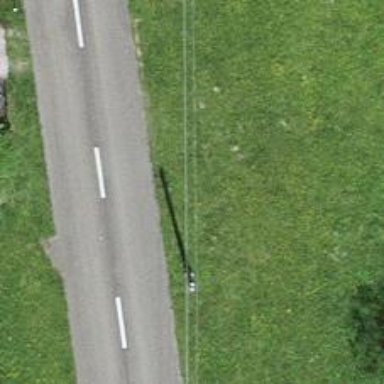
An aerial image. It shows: Power pole.